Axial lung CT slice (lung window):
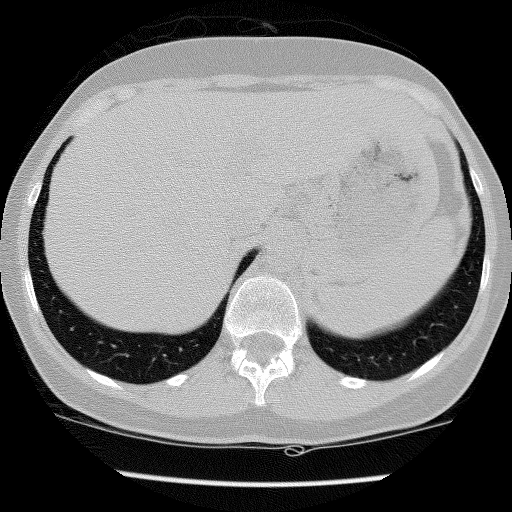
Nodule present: no